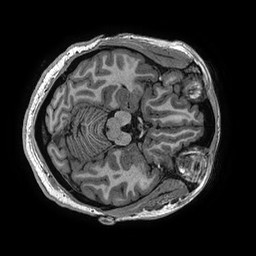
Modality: T1w
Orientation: axial
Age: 23
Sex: female
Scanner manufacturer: ge
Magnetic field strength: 3 T
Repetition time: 0.006952 s
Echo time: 0.00292 s